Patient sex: F
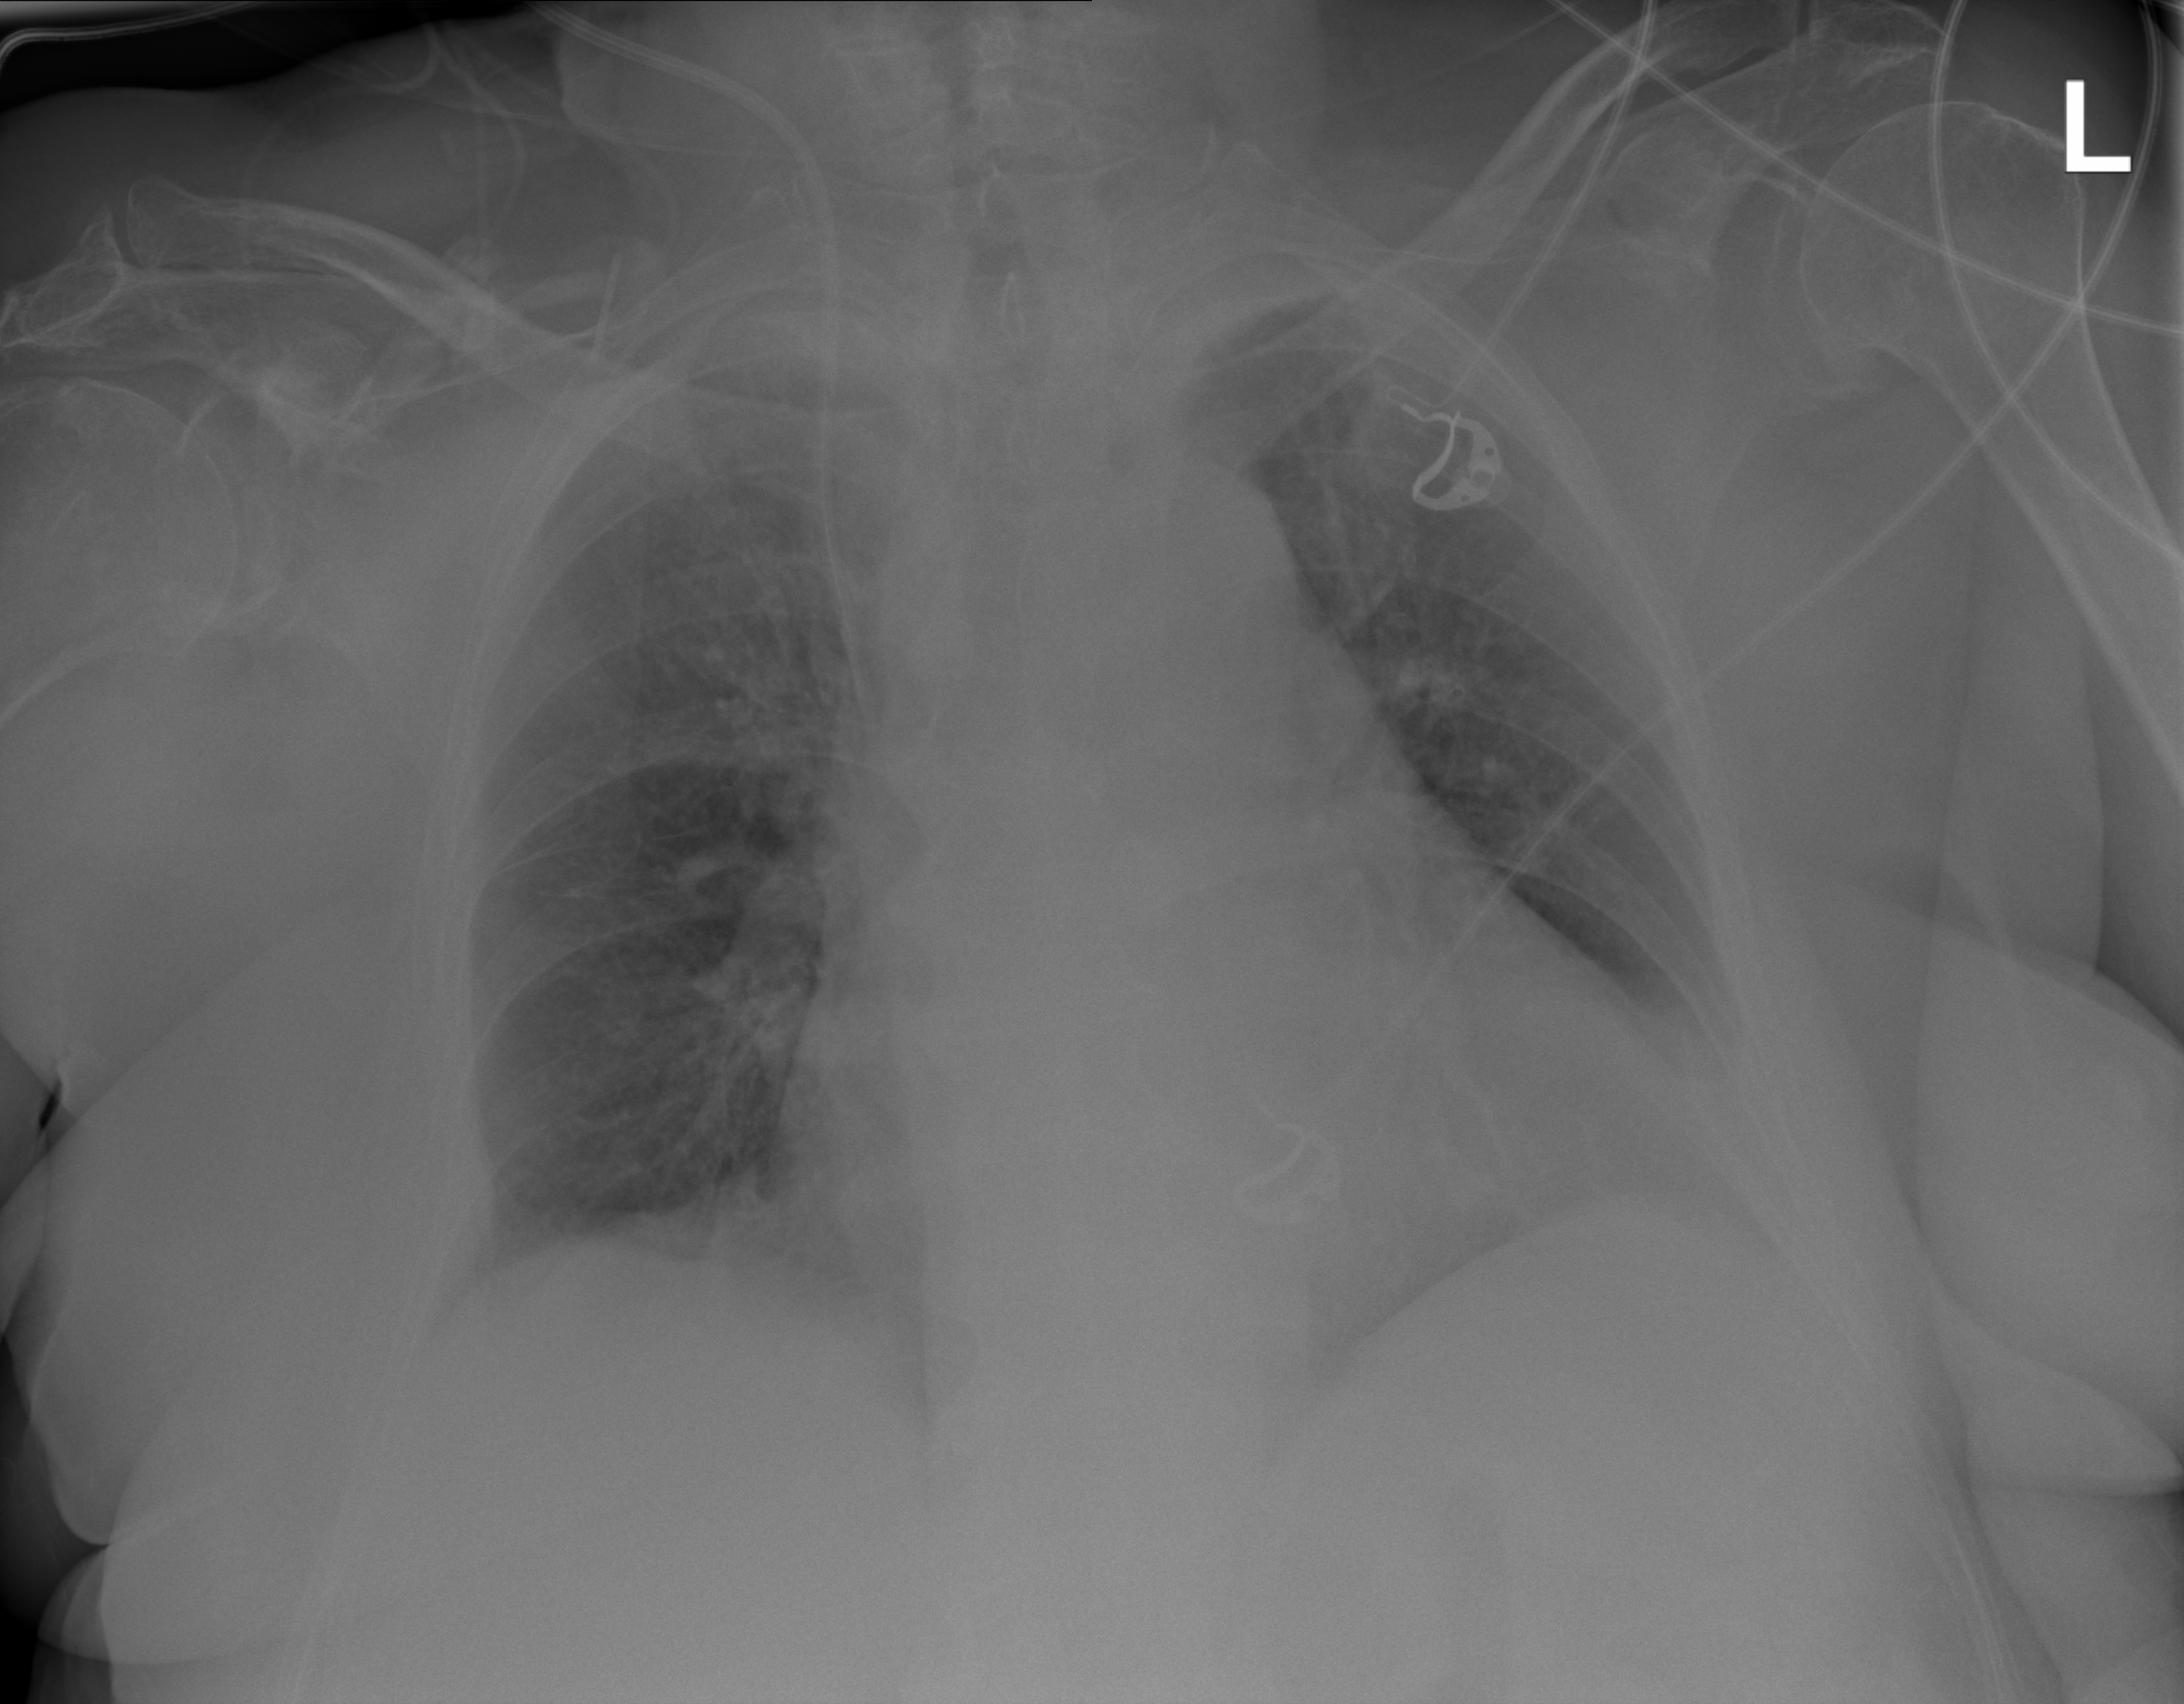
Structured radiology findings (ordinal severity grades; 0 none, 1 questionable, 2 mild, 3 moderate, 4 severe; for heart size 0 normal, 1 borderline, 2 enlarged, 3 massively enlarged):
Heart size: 2
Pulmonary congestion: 2
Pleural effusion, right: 1
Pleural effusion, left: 2
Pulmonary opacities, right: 0
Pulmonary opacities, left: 0
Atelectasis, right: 2
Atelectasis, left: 2